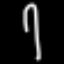
Label: fork